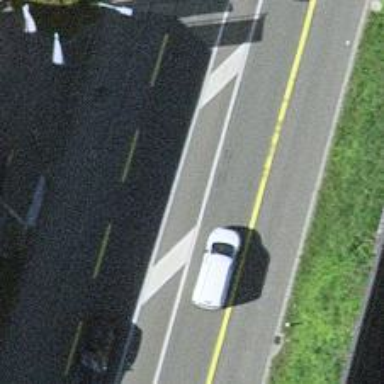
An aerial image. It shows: Asphalt road with primary classification. There is sidewalk on the left side and lane for cyclists on both sides.